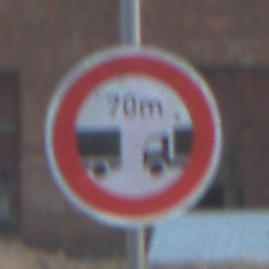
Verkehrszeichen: VerbotUnterschreitenMindestabstand
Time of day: SunriseSunset
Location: Outdoor (Suburban)
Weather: PartlyCloudy
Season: Winter
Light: Natural